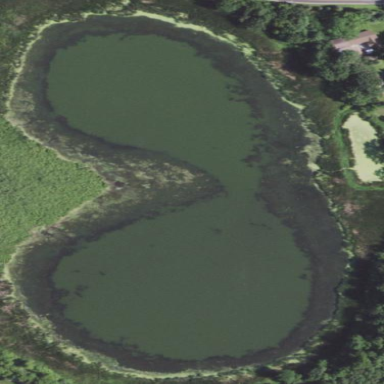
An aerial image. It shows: Serene lake.